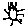
Label: sun